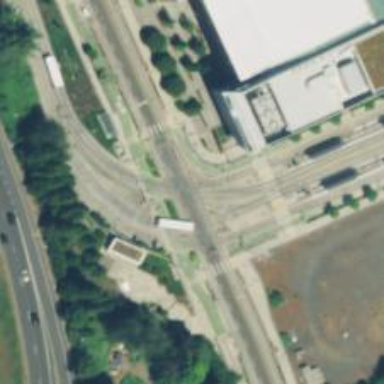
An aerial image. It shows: Asphalt busway with embedded tram rails.